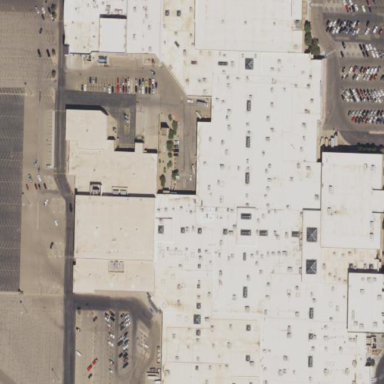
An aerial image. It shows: Retail building in mall.